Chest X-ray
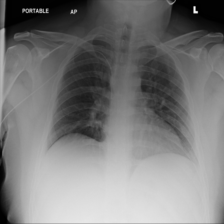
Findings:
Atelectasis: negative
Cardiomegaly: negative
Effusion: negative
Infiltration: positive
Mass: negative
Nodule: negative
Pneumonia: negative
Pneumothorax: negative
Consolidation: negative
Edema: negative
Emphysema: negative
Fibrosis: negative
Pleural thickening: negative
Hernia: negative